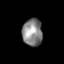
Tissue: skin
Cell type: Epithelial cells
Senescence score: 0.2771
Nuclear area (px): 538
Mean DAPI intensity: 134.258